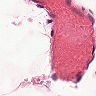
Metastatic tissue present: no